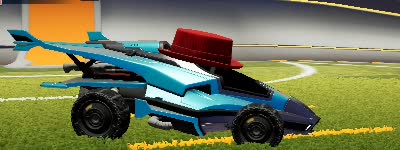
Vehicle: aftershock